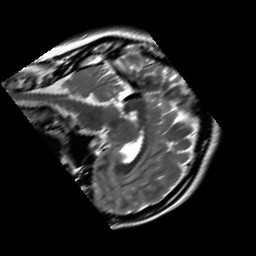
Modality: T2w
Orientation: sagittal
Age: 27
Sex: female
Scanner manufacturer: siemens
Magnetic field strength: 3 T
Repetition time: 7 s
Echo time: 0.09 s